Interaction volume radius: 5 \u00c5
Interaction volume height: 50 \u00c5
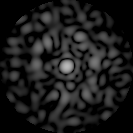
Disorder parameter: 0.8274